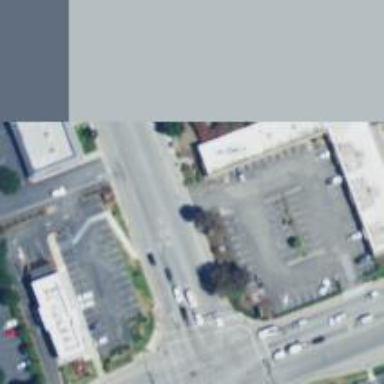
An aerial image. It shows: Convenience shop.